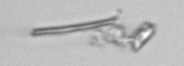
Label: fiber_TAG_external_detritus